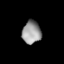
Tissue: lung
Cell type: Endothelial cells
Senescence score: 0.2279
Nuclear area (px): 419
Mean DAPI intensity: 152.026